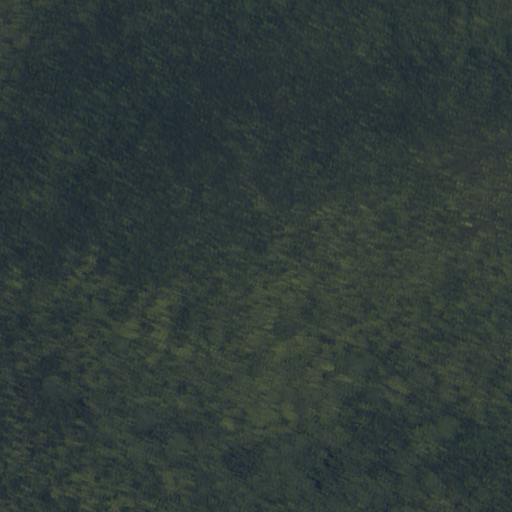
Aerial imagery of mountain in Hawaii named Puu Lala containing only unknown